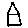
Label: house